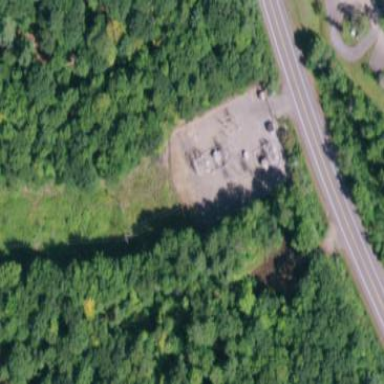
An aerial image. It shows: Power substation.